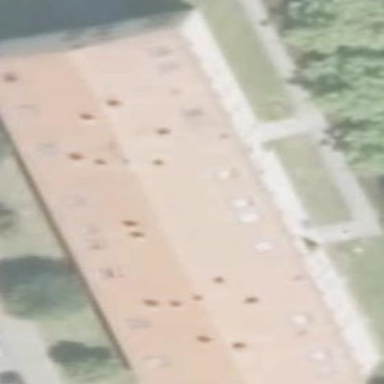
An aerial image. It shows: View of apartment building.